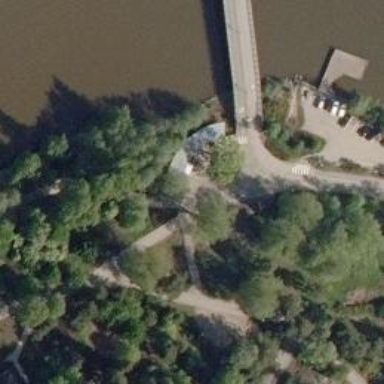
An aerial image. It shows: Footway on bridge.